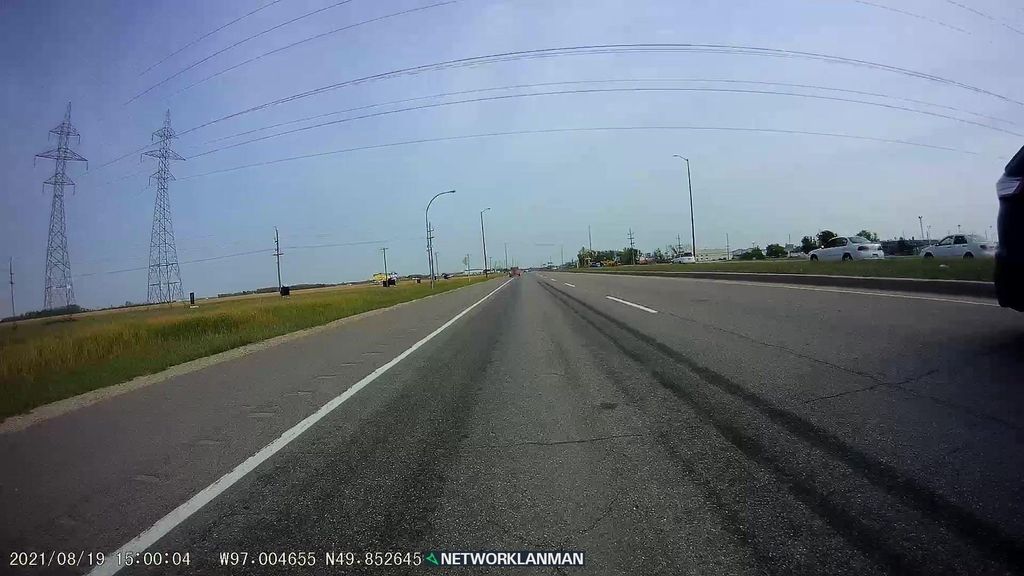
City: winnipeg